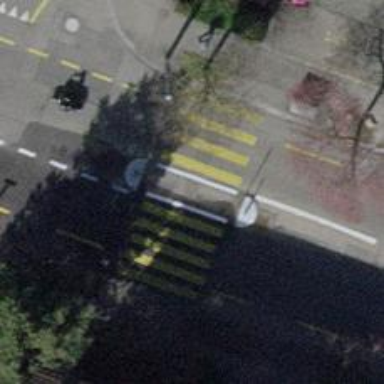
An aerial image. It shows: Uncontrolled zebra crossing with pedestrian island.